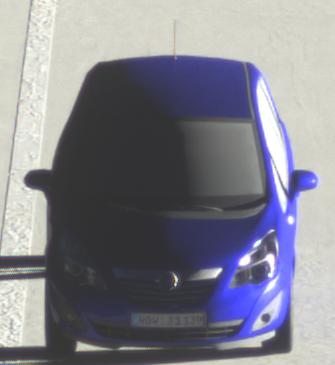
Make: Opel
Model: Meriva 1.4
Detailed model: Meriva (B)
Model produced from: 2010/05
Model produced until: 2013/11
Doors: 5
Color: blue
Road condition: dry road
Daytime: sunrise or sunset
Contrast: high contrast